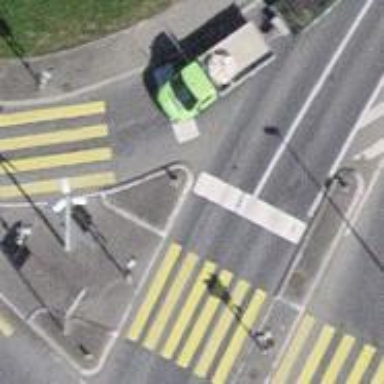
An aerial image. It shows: Road with traffic signals.